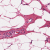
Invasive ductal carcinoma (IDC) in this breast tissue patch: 0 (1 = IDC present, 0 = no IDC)